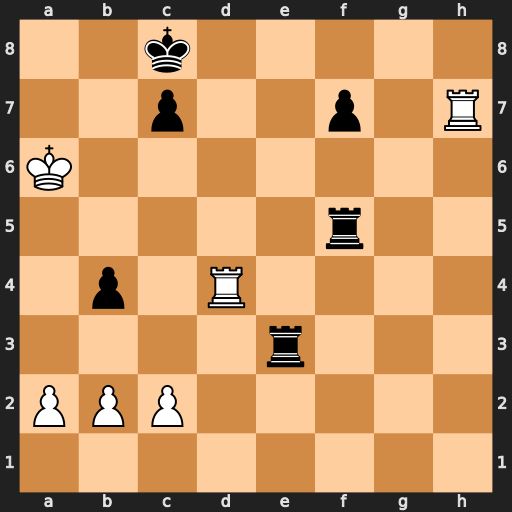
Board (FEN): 2k5/2p2p1R/K7/5r2/1p1R4/4r3/PPP5/8
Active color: w
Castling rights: -
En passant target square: -
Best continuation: Rh8+ Re8 Rxe8#